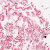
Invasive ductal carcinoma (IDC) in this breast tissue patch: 0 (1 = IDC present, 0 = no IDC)